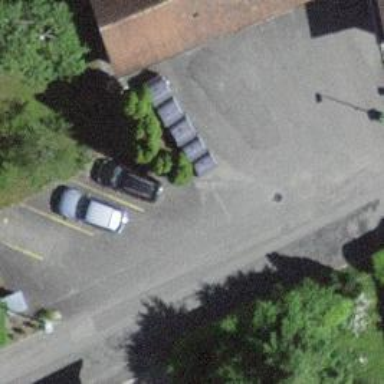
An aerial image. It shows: Recycling container for recycling.